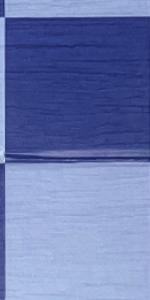
Label: Empty